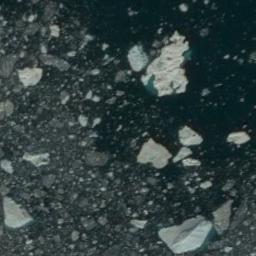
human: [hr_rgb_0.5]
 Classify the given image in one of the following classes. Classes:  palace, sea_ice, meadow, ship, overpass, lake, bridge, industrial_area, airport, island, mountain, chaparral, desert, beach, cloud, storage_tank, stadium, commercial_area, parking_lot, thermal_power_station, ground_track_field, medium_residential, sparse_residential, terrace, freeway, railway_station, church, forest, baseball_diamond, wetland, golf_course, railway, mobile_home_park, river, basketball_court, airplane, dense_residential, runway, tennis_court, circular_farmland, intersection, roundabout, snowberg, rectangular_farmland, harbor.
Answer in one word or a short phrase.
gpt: sea_ice